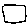
Label: square